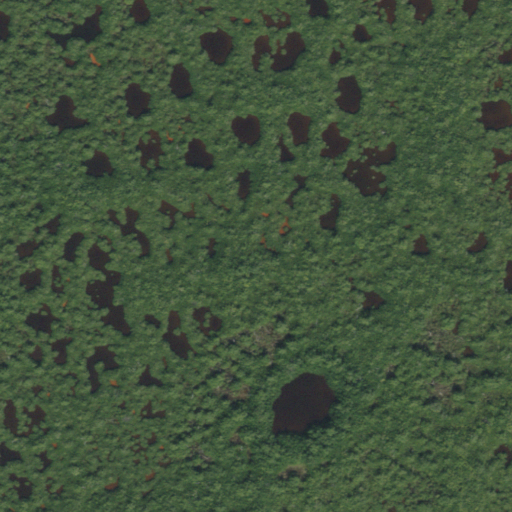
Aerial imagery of cape in Florida named Cape Sable containing woody wetlands and herbaceous wetlands